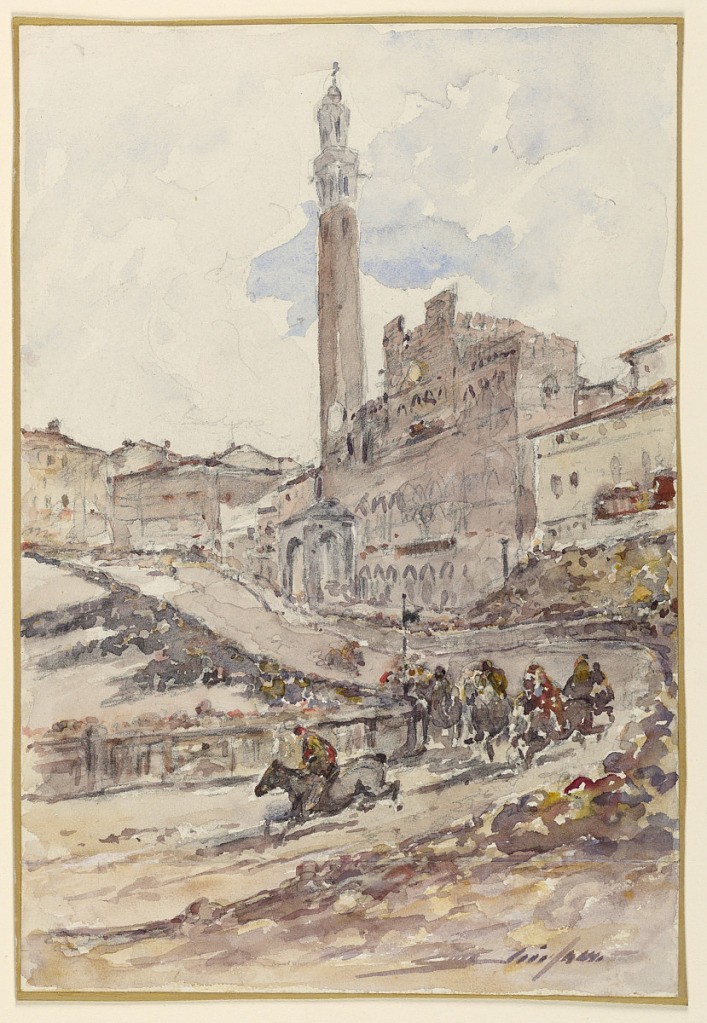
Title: Horse Race, Siena, Italy
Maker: Walter Shirlaw, American, b. Scotland, 1838–1909
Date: ca. 1885
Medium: Brush and watercolor, graphite on paper
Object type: Drawing
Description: A horse race in Siena, Italy.  The city in the background, the horses winding down a path in the foreground.